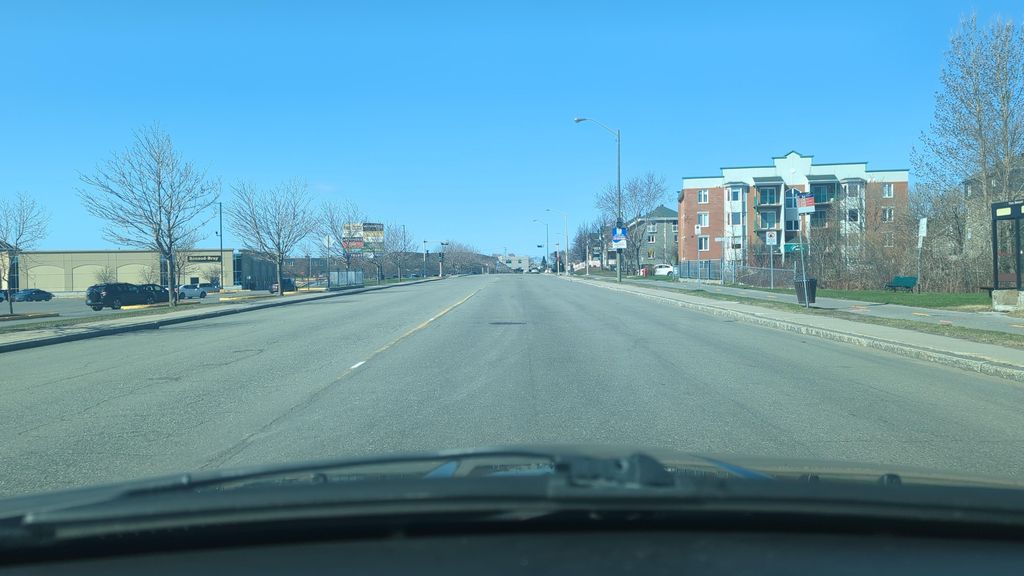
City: quebec_city